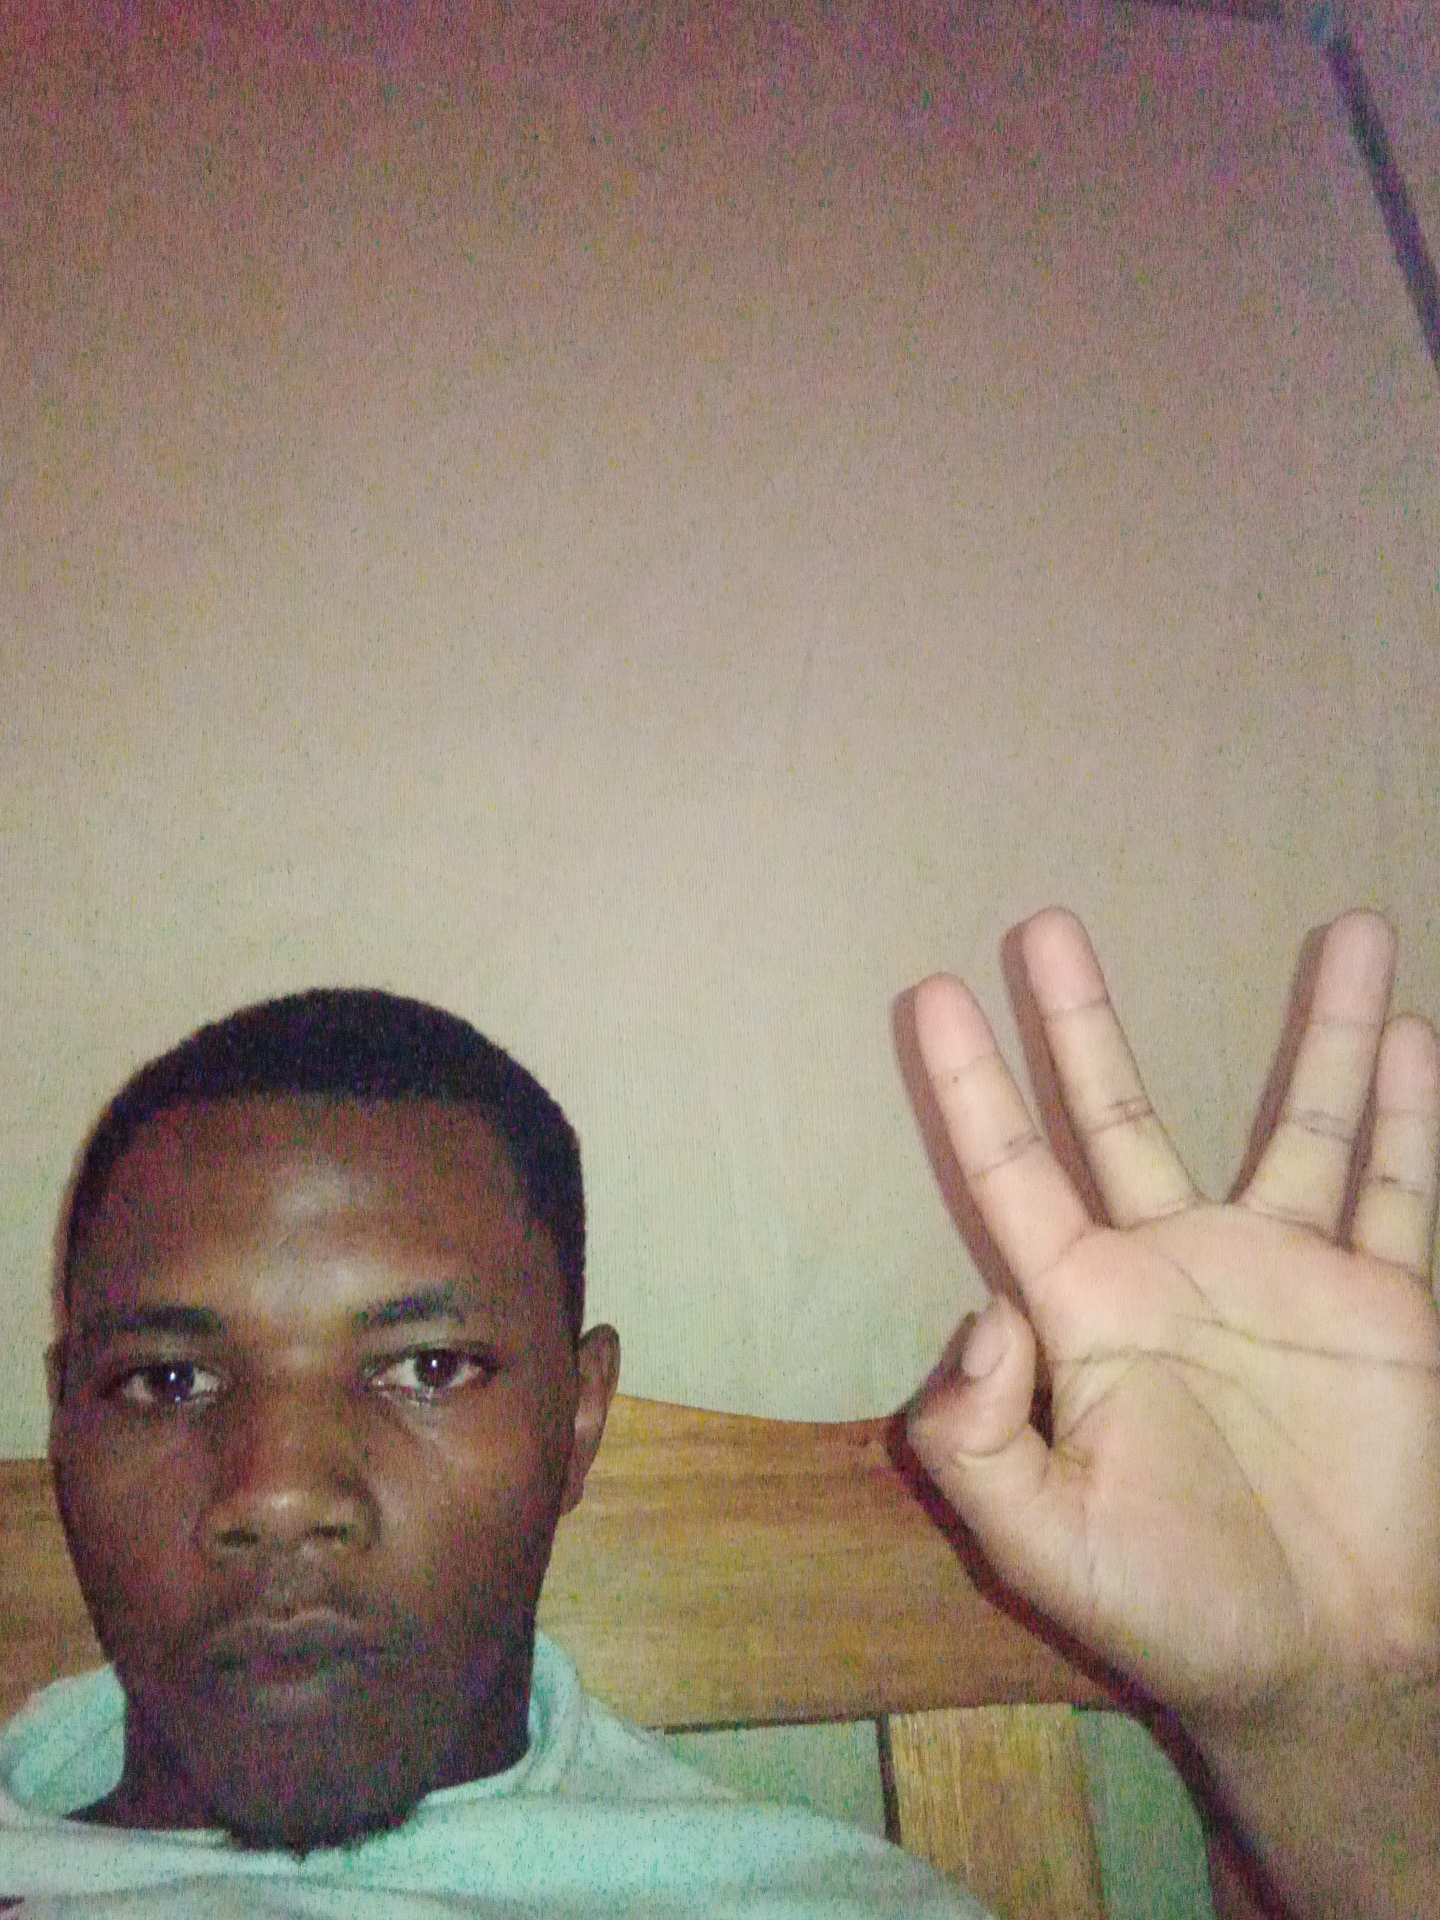
Label: noise